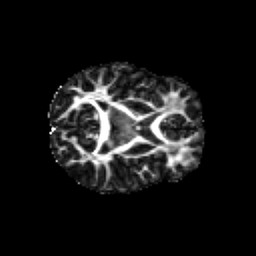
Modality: FA
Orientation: axial
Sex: female
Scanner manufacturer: siemens
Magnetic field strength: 3 T
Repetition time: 5 s
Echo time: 0.071 s